Question: I am new to matplotlib and am trying to plot a bar chart using pyplot. Instead of getting a plot where the height of bar represents the value, I am getting bars that are linearly increasing in height while their values are displayed on the y-axis as labels.
'''
payment_modes = ['Q', 'NO', 'A', 'C', 'P', 'E', 'D']
l1=[]
l2=[]
for i in payment_modes:
l.append(str(len(df[df['PMODE_FEB18']==i])))
# here l = ['33906', '37997', '815', '4350', '893', '98', '6']
plt.figure()
plt.bar(range(7),l)
'''
This is what I am getting:

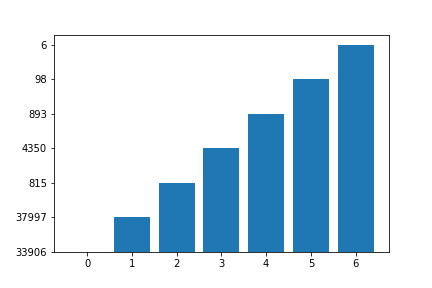
Answer: The problem is that you seem to be feeding 'bar' with strings, not with numerical quantities. If you instead use the actual numerical quantities, 'bar' will behave as you would expect:
'''
import matplotlib.pyplot as plt
l = [33906, 37997, 815, 4350, 893, 98, 6]
plt.figure()
plt.bar(range(7),l)
plt.show()
'''
gives
<URL>